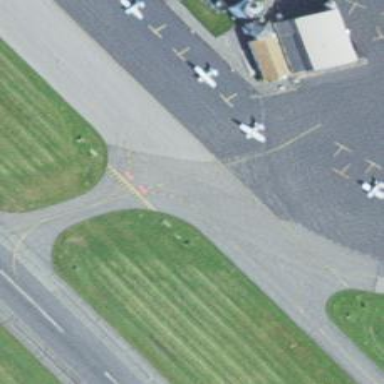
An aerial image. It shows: View of taxiway at the airport.